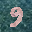
Label: 9